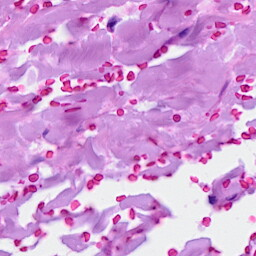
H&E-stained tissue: Breast